Field crop: maize
Growth stage: 2
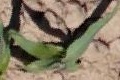
Species: maize